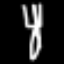
Label: fork